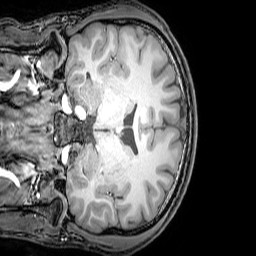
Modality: T1w
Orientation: coronal
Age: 24
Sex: male
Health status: healthy
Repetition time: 0.081 s
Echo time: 0.037 s